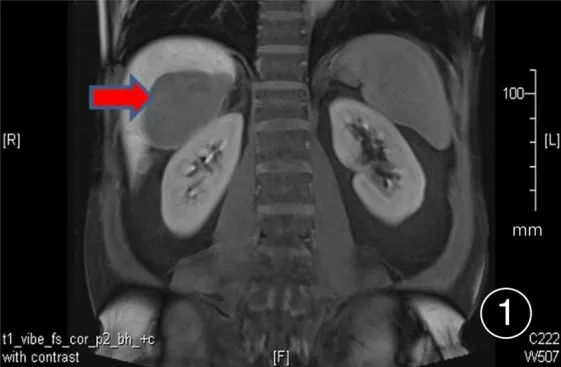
PET/CT shows multiple nodular and lump-like abnormal signal lesions under the liver surface, the larger one is located in the space between the liver and the right kidney, about 85 mm x 57 mm in size.
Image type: radiology (mri)